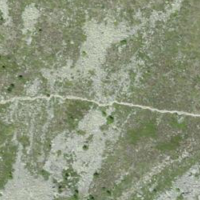
EUNIS habitat code: 31
Species observed at this site:
Calluna vulgaris